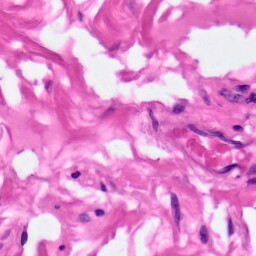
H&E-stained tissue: Pancreatic